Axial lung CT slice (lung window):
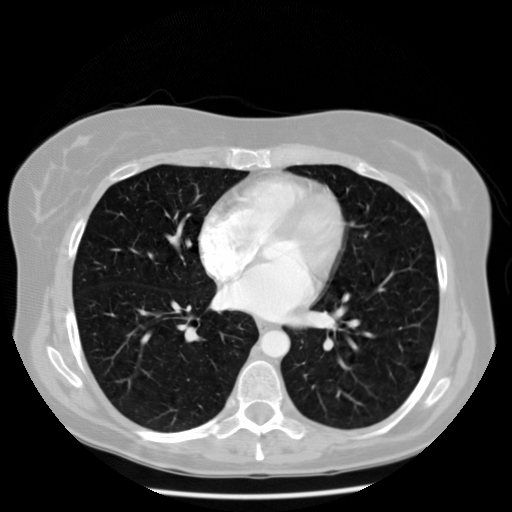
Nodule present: no